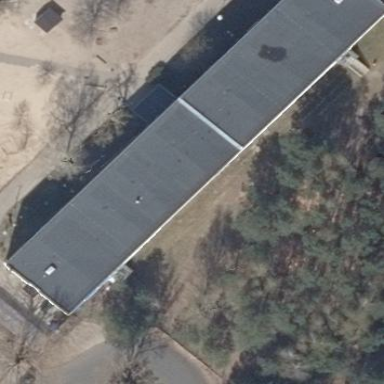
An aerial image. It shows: School building.